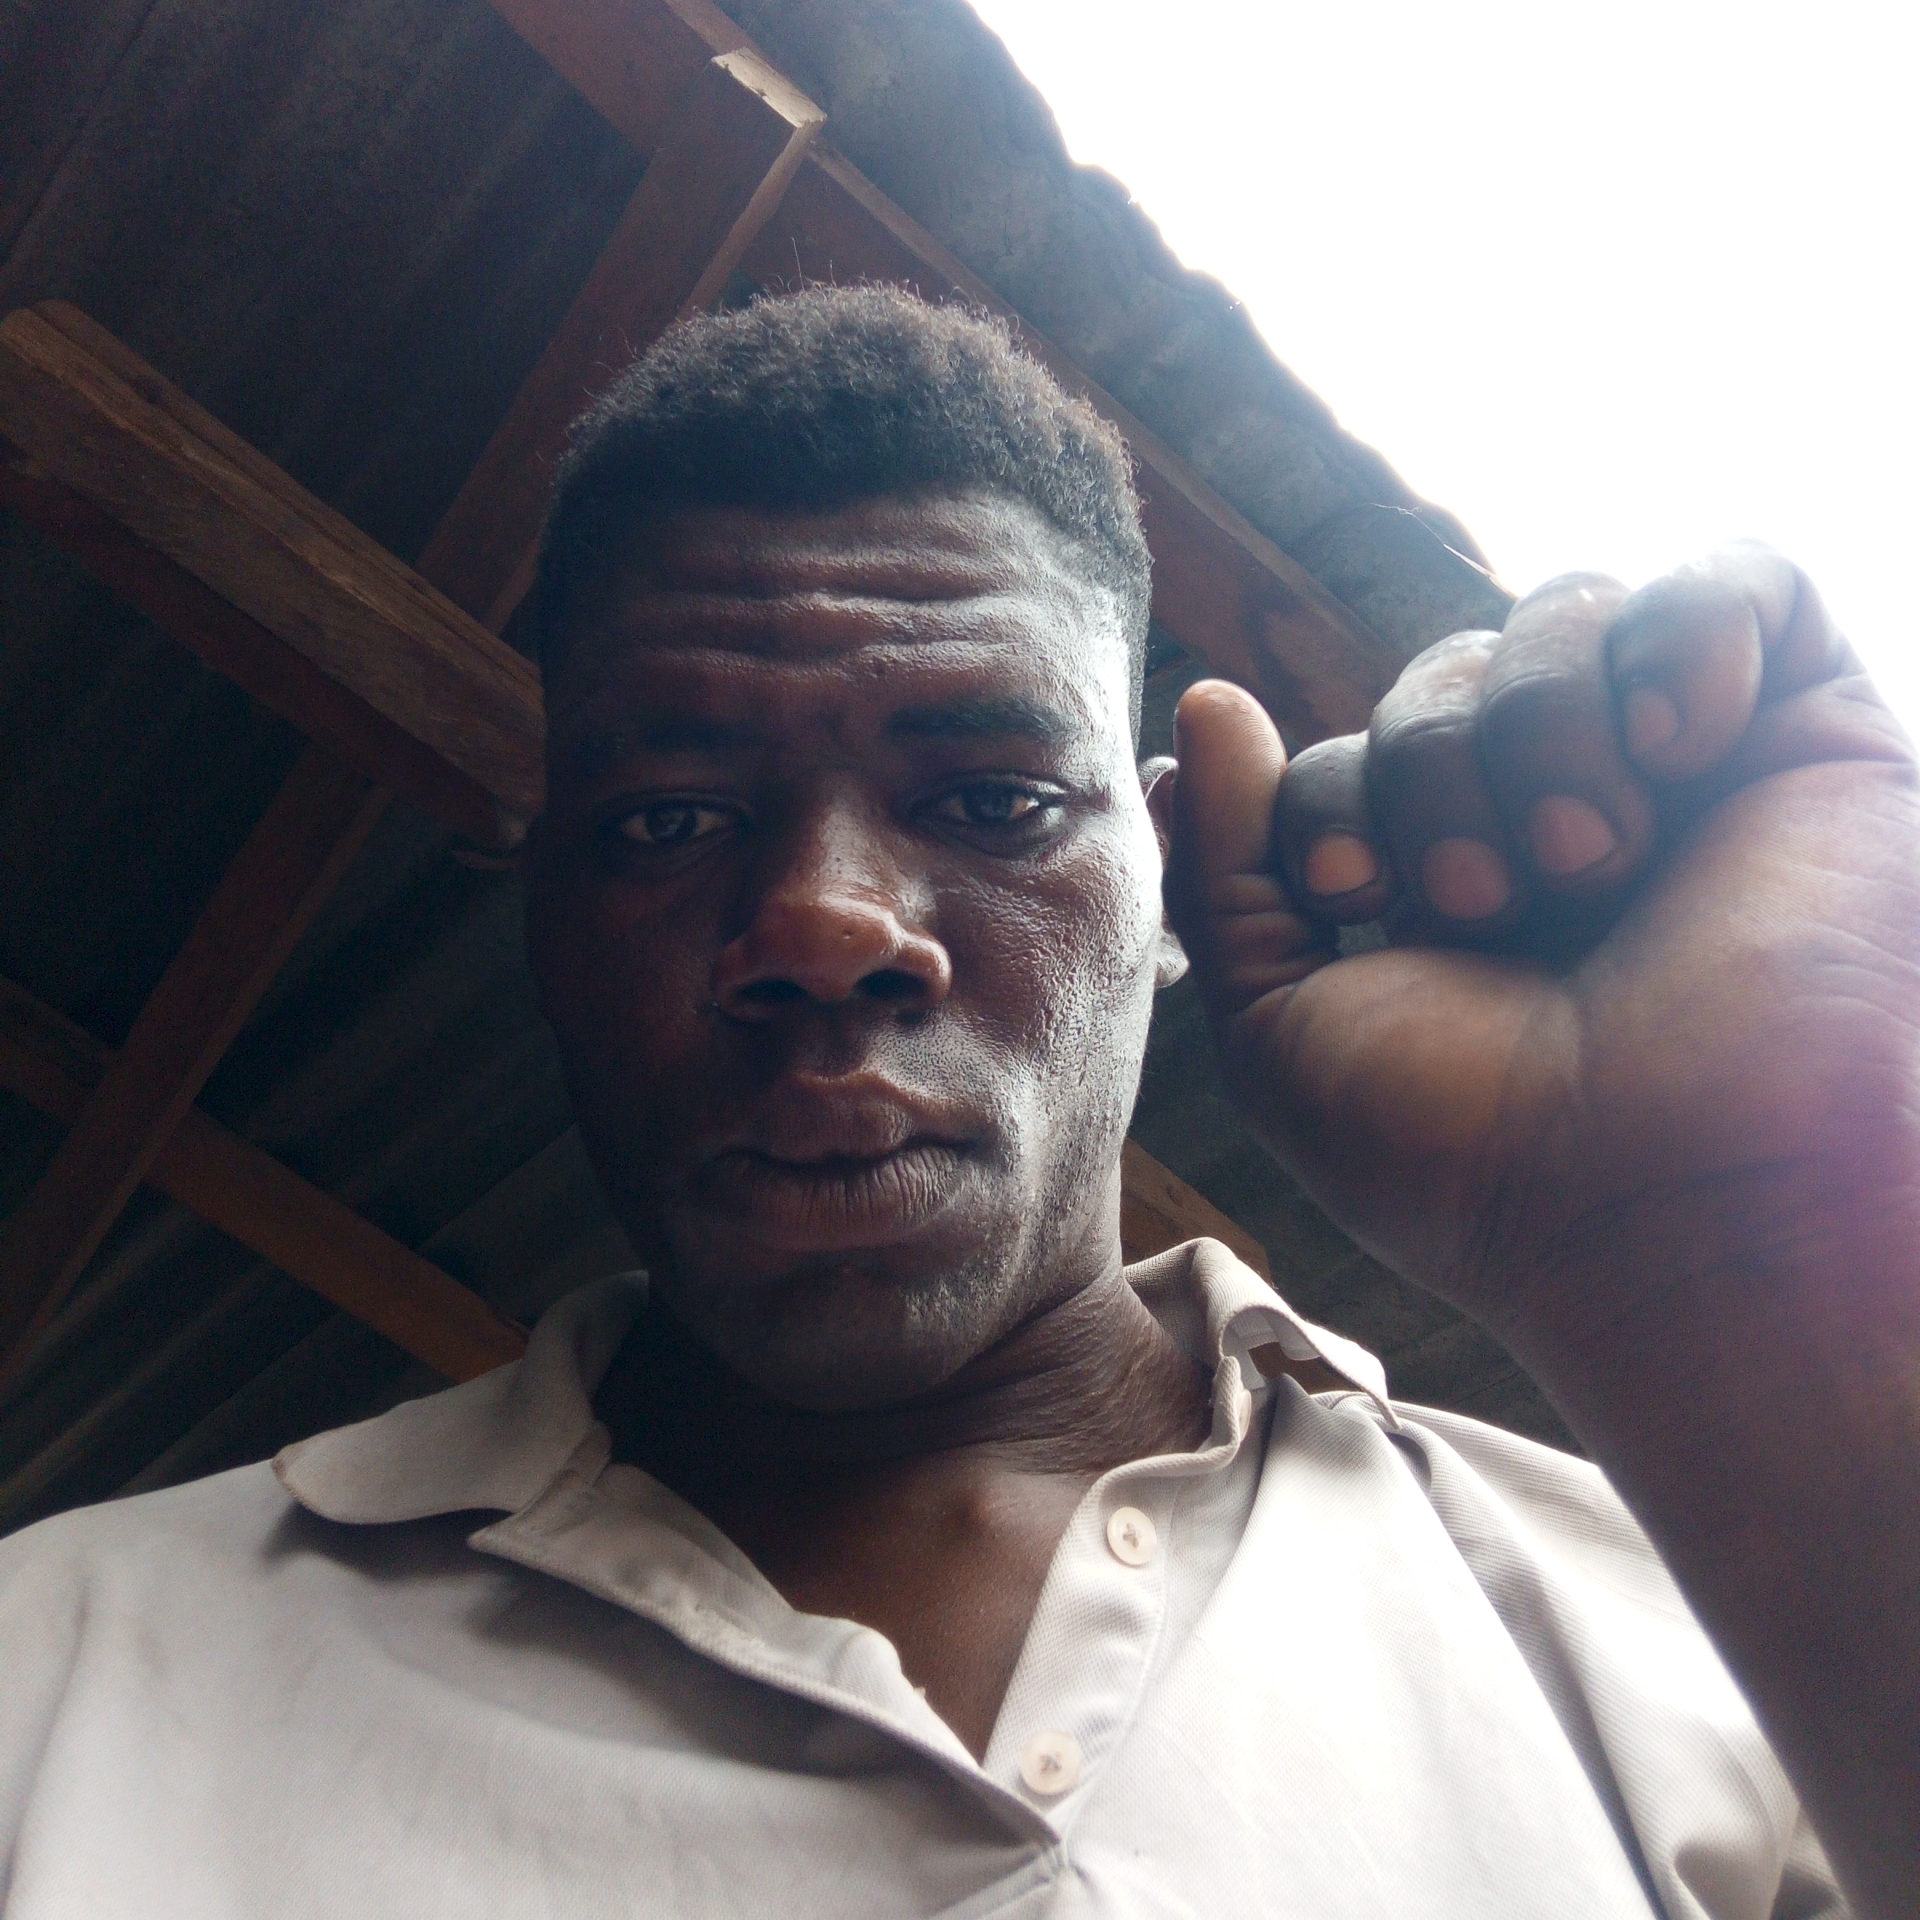
Label: noise